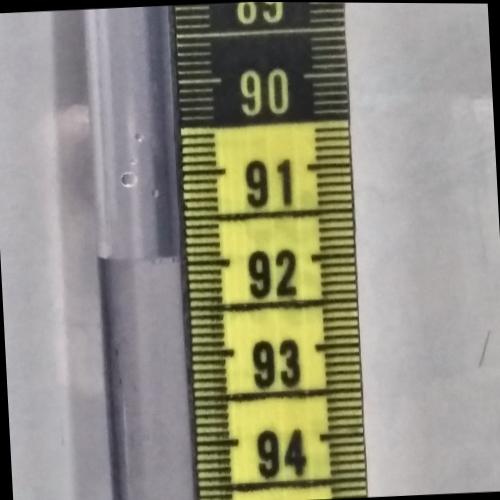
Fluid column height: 91.9 cm